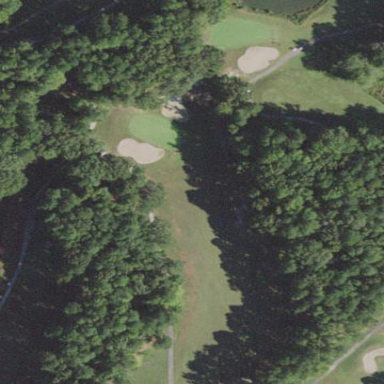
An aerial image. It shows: Golf fairway surrounded by grass.